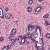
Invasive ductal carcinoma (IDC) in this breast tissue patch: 0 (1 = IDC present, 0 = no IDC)